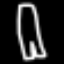
Label: pants